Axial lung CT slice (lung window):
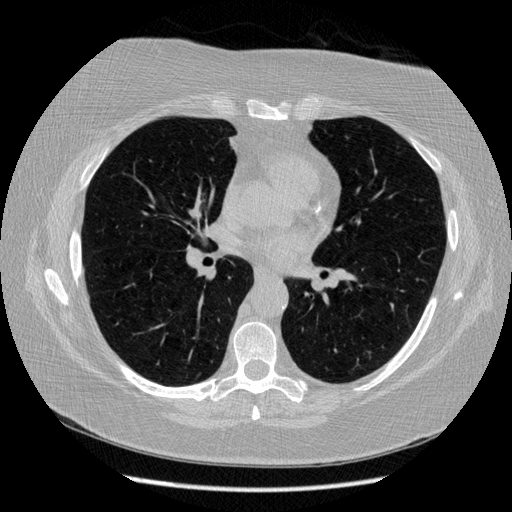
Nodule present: no